Question: I want to calculate a standard deviation step by 10 in R; for example
For a large number of values, I want to calculate the SD of the values in 10 intervals. 0-10, 10-20, 20-30 ...
Example: I have a vector of :
'exemple <- seq (0,100,10)'
If I do sd (example) : I have the value of standard deviation but for all values in example.
But, how can I do to calculate the standard deviation to this example selecting 10 by 10 steps ?
But instead of calculating the standard deviation of all these values, I want to calculate it between 0 and 10, between 10 and 20, between 20 and 30 etc...
I precise in interval 0-10 : we have values, in intervals 10-20, we have also values.. etc.
'exemple2 0 to 10, we have values : 0.2, 0.3, 0.5, 0.7, 0.6, 0.7, 0.03, 0.09, 0.1, 0.05'
An image for more illustrations :
Can someone help me please ?
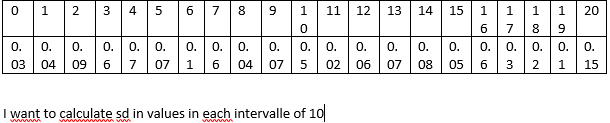
Answer: You may use 'cut'/'findInterval' to divide the data into groups and take 'sd' of each group.
'''
set.seed(123)
vec <- runif(100, max = 100)
tapply(vec, cut(vec, seq(0,100,10)), sd)
# (0,10] (10,20] (20,30] (30,40] (40,50] (50,60] (60,70] (70,80] (80,90] (90,100]
#3.438162 2.653866 2.876299 2.593230 2.353325 2.755474 2.454519 3.282779 3.658064 3.021508
'''